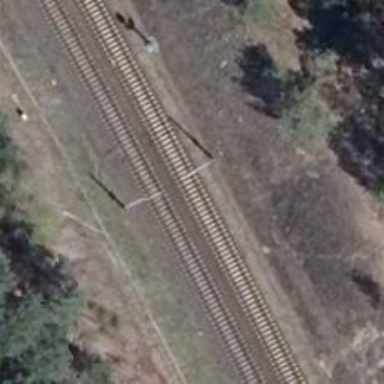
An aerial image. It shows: Milestone along the railway track with catenary mast.